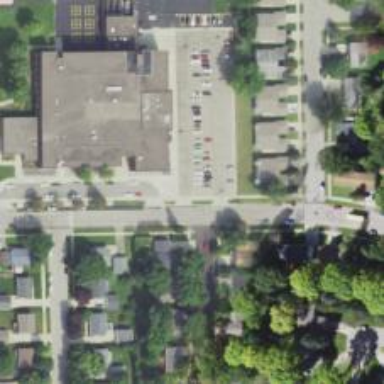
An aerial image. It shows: Driveway designated for school use.